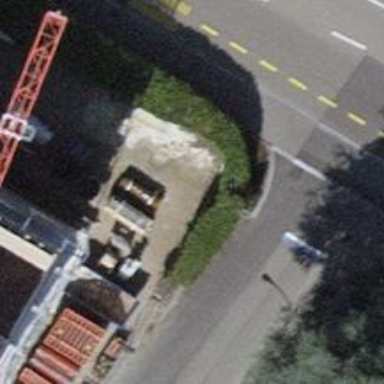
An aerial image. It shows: Post box.